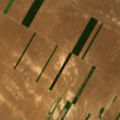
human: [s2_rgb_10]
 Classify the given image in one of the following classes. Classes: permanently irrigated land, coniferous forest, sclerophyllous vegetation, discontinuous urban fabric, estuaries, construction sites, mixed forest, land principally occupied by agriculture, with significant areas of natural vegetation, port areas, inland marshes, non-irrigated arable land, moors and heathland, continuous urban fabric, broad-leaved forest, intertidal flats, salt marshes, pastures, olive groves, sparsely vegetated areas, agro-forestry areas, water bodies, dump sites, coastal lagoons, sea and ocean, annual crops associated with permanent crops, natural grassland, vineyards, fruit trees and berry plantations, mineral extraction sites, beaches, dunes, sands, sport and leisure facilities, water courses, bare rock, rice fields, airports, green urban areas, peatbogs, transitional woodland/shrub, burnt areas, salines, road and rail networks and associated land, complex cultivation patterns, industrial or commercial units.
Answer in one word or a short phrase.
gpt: non-irrigated arable land